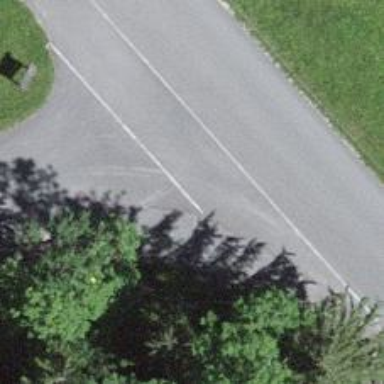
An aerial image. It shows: Bus stop with platform for public transport.